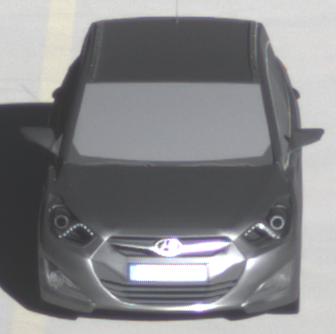
Make: Hyundai
Model: i40 Kombi 1.6 GDI
Detailed model: i40 (VF) Kombi
Model produced from: 2012/08
Model produced until: 2013/09
Doors: 5
Color: gray
Road condition: dry road
Daytime: morning or afternoon
Contrast: high contrast